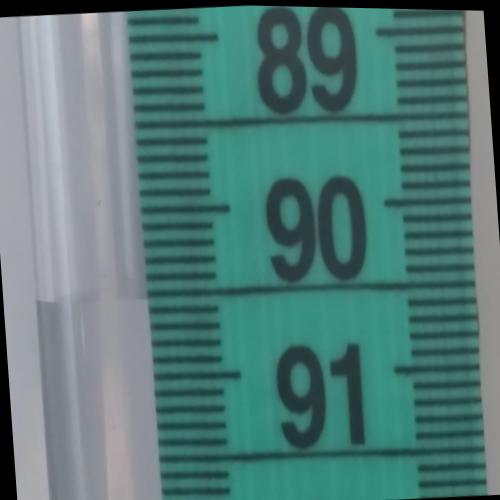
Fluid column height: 90.5 cm